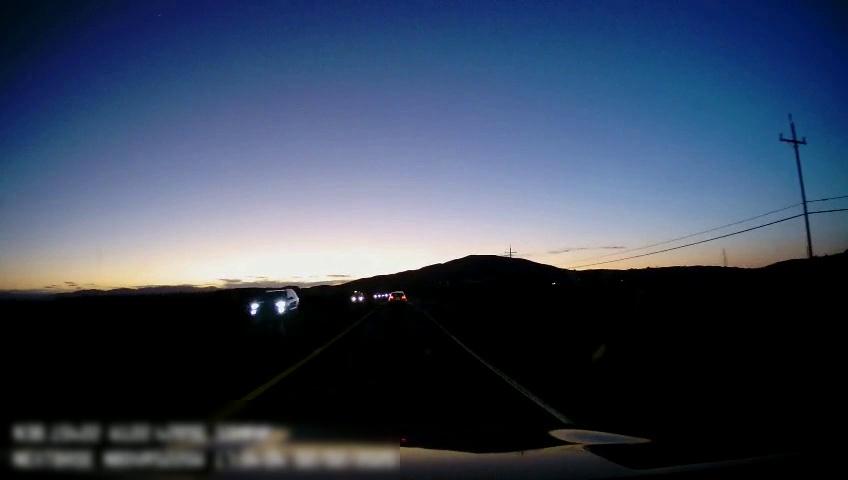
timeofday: Dusk/Dawn/Twilight
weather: Other
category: Drivable Space
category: Vehicles | SUV
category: Vehicles | Car
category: Vehicles | Car
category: Lanes | Current Lane
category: Lanes | Current Lane